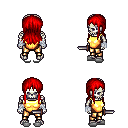
a pixel art fantasy rpg character, male body template, skeleton, gold chest armor, gold greaves, red unkempt hairstyle, white cloth bandages, white slippers, dagger, four views (front, back, left, right), 2x2 character sprite sheet, small pixel art, hard edges, no anti-aliasing